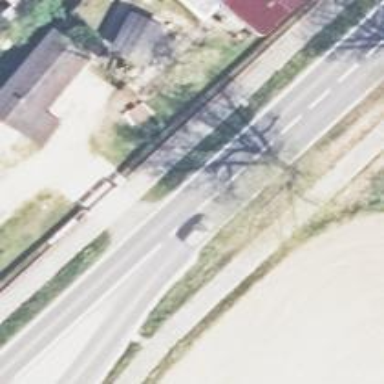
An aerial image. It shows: Primary road with asphalt surface.